Question: I am facing this problem intermittently, the DDMS in Android does not show the name of any application as shown in the image below

This becomes such a major problem given the number of log messages it becomes impossible to see the relevant messages without setting the filter for a particular application.
What changes are required in the DDMS settings so that it always show the name of application in messages?
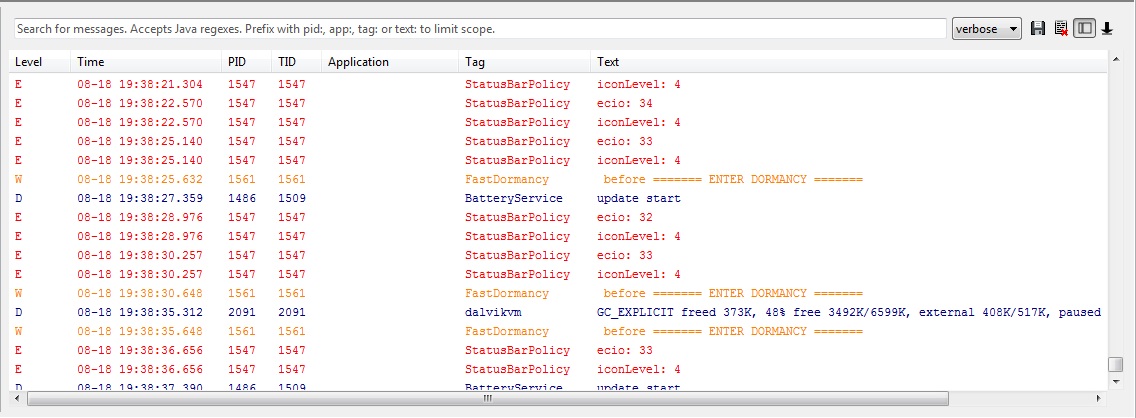
Answer: you can filter by tag, it is just a workaround, you should probably update your plugin, this happens sometimes when you have two ddms' but happens very rarely in my case, and usually I selected device wrong or something similar. I recall resetting ADB did the trick for me